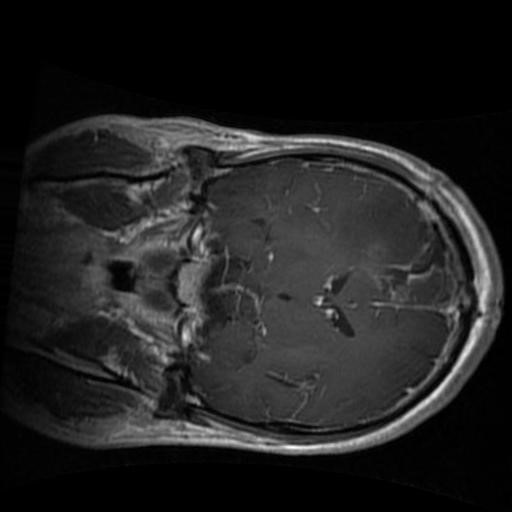
Label: brain_glioma